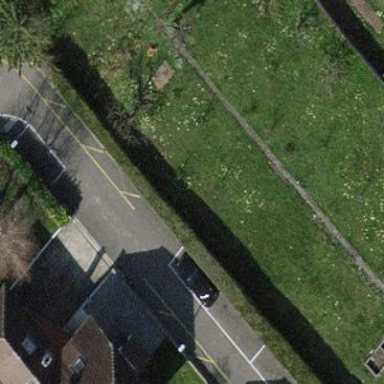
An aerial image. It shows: Street-side parking area.